Brain MRI, t2w sequence, axial 2D slice.
Patient: age 33, sex F, weight 78 kg, height 1.78 m
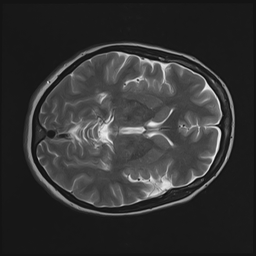